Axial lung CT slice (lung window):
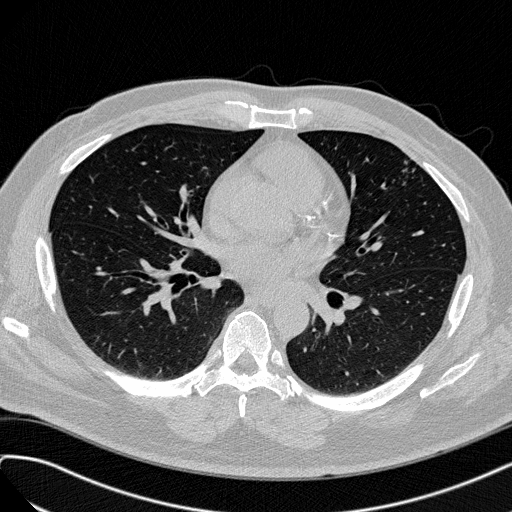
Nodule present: no